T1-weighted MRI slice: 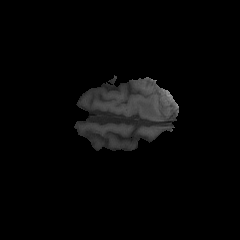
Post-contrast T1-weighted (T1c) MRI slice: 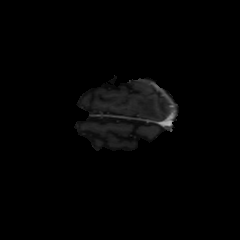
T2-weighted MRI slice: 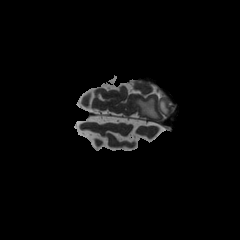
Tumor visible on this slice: yes